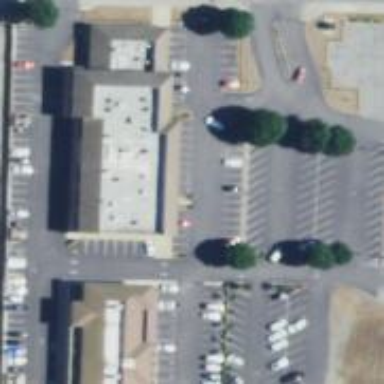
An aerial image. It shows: Convenience shop.